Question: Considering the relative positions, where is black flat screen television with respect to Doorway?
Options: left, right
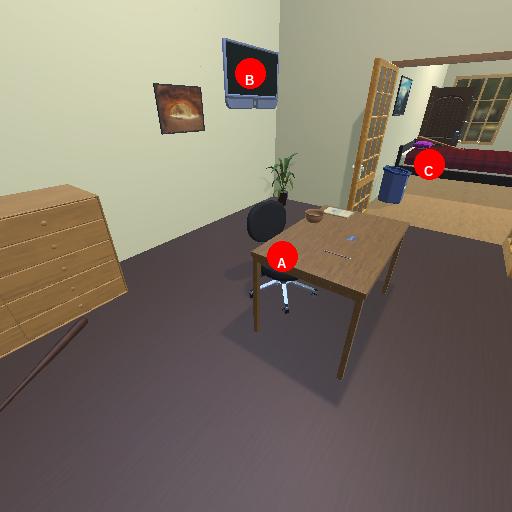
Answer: left